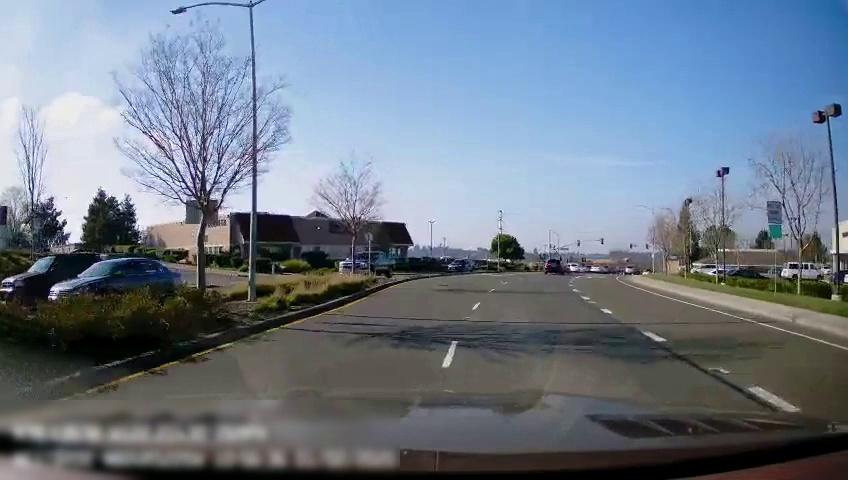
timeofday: Day
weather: Sunny
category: Drivable Space
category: Vehicles | SUV
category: Vehicles | SUV
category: Vehicles | Car
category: Vehicles | Truck
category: Vehicles | SUV
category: Lanes | Current Lane
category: Lanes | Alternate Lane
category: Lanes | Current Lane
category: Lanes | Alternate Lane
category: Traffic | Signs
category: Traffic | Signs